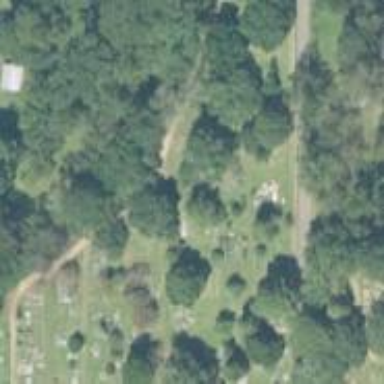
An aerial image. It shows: Cemetery.